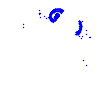
Particle: electron